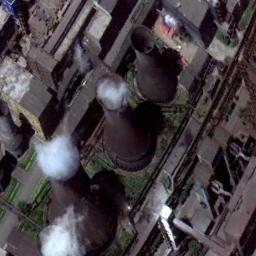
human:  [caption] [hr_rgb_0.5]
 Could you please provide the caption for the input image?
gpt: The thermal power station is on the grass next to some buildings with white mist above .

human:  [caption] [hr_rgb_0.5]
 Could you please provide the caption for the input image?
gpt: There are plant and machinery in the thermal power station  There are three cooling towers and two are steaming .

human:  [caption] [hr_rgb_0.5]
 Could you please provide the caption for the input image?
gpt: There are many buildings of different shapes next to the thermal power station .

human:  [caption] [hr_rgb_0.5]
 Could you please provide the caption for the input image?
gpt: There is a row of white buildings next to the thermal power station .

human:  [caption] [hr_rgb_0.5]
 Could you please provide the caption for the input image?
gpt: There are some black buildings and several chimneys on the thermal power station .